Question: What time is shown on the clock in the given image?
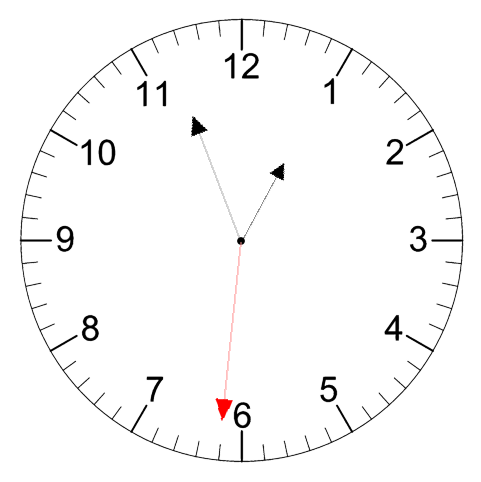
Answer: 12:56:31